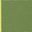
Piece: xx